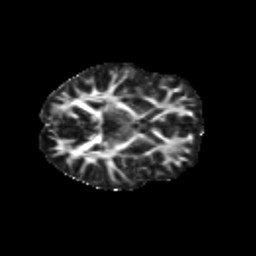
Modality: FA
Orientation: axial
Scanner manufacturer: siemens
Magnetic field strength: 3 T
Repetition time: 9.2 s
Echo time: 0.084 s